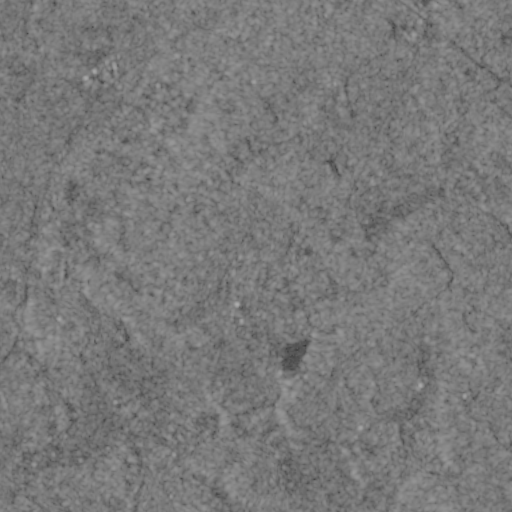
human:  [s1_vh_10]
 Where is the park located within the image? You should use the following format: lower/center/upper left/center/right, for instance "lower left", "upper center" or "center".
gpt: The park is located in the upper right of the image.
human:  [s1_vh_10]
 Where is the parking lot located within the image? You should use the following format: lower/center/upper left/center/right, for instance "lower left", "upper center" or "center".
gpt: The parking lot is located in the lower left of the image.
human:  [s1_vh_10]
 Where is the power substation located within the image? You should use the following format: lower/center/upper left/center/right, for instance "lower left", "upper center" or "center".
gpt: The power substation is located in the upper right of the image.
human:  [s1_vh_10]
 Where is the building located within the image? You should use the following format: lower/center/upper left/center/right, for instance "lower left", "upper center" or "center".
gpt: There is no building in the image.

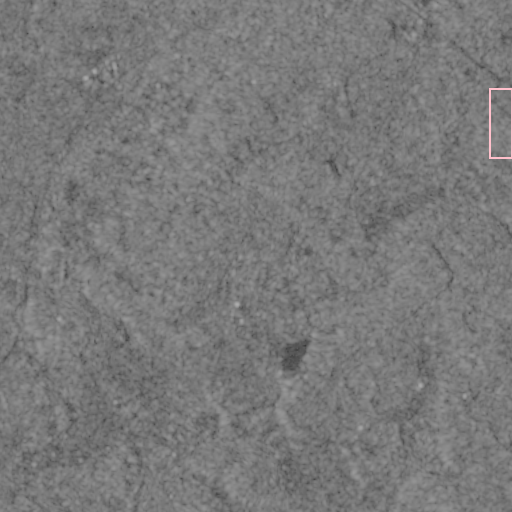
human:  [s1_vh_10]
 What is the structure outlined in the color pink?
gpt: The structure outlined in pink is a park.
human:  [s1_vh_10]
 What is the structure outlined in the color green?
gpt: There is no green outline.